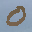
Label: 0